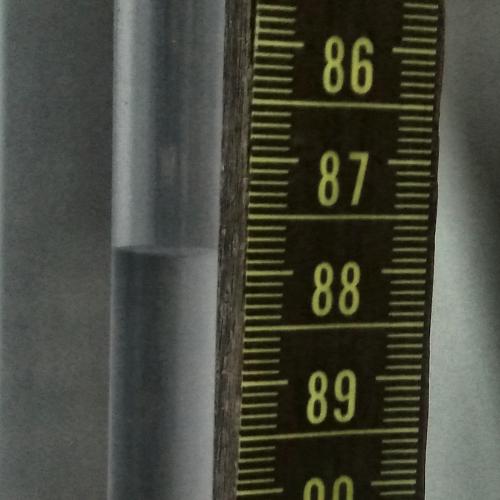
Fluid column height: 87.8 cm